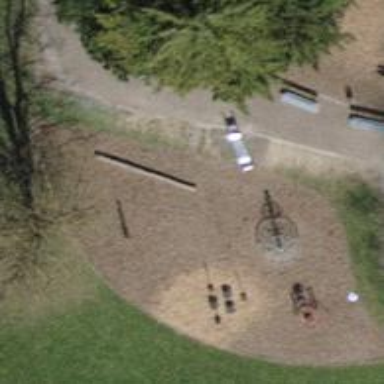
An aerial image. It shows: Playground area for leisure land.